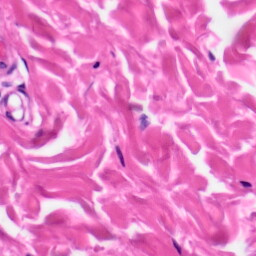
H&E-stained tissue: Skin